Interaction volume radius: 5 \u00c5
Interaction volume height: 10 \u00c5
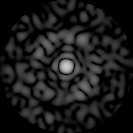
Disorder parameter: 0.8898